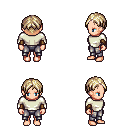
a pixel art fantasy rpg character, female body template, human, light skin, white long-sleeve shirt, metal pants, white blonde parted hairstyle, cloth bracers, four views (front, back, left, right), 2x2 character sprite sheet, small pixel art, hard edges, no anti-aliasing